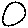
Label: circle